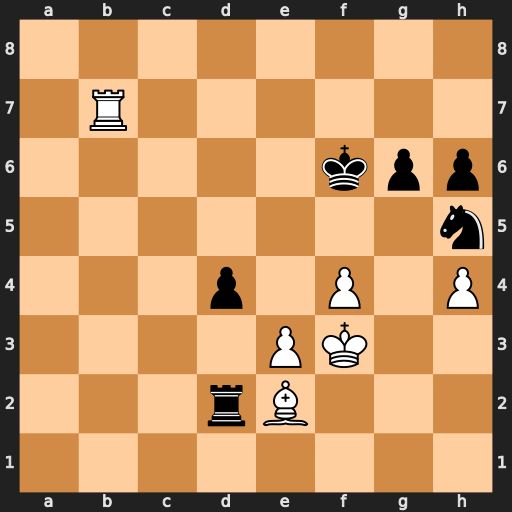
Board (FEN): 8/1R6/5kpp/7n/3p1P1P/4PK2/3rB3/8
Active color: w
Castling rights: -
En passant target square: -
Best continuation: Bc4 Rf2+ Kxf2